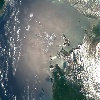
Label: water